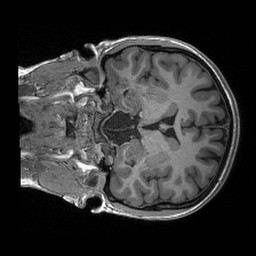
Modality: T1w
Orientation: coronal
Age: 18
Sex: female
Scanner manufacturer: siemens
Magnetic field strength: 3 T
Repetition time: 2.4 s
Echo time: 0.00191 s